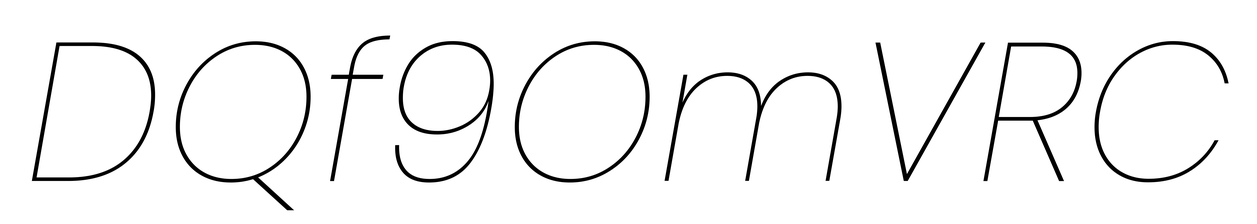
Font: Poppins-ThinItalic